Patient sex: M
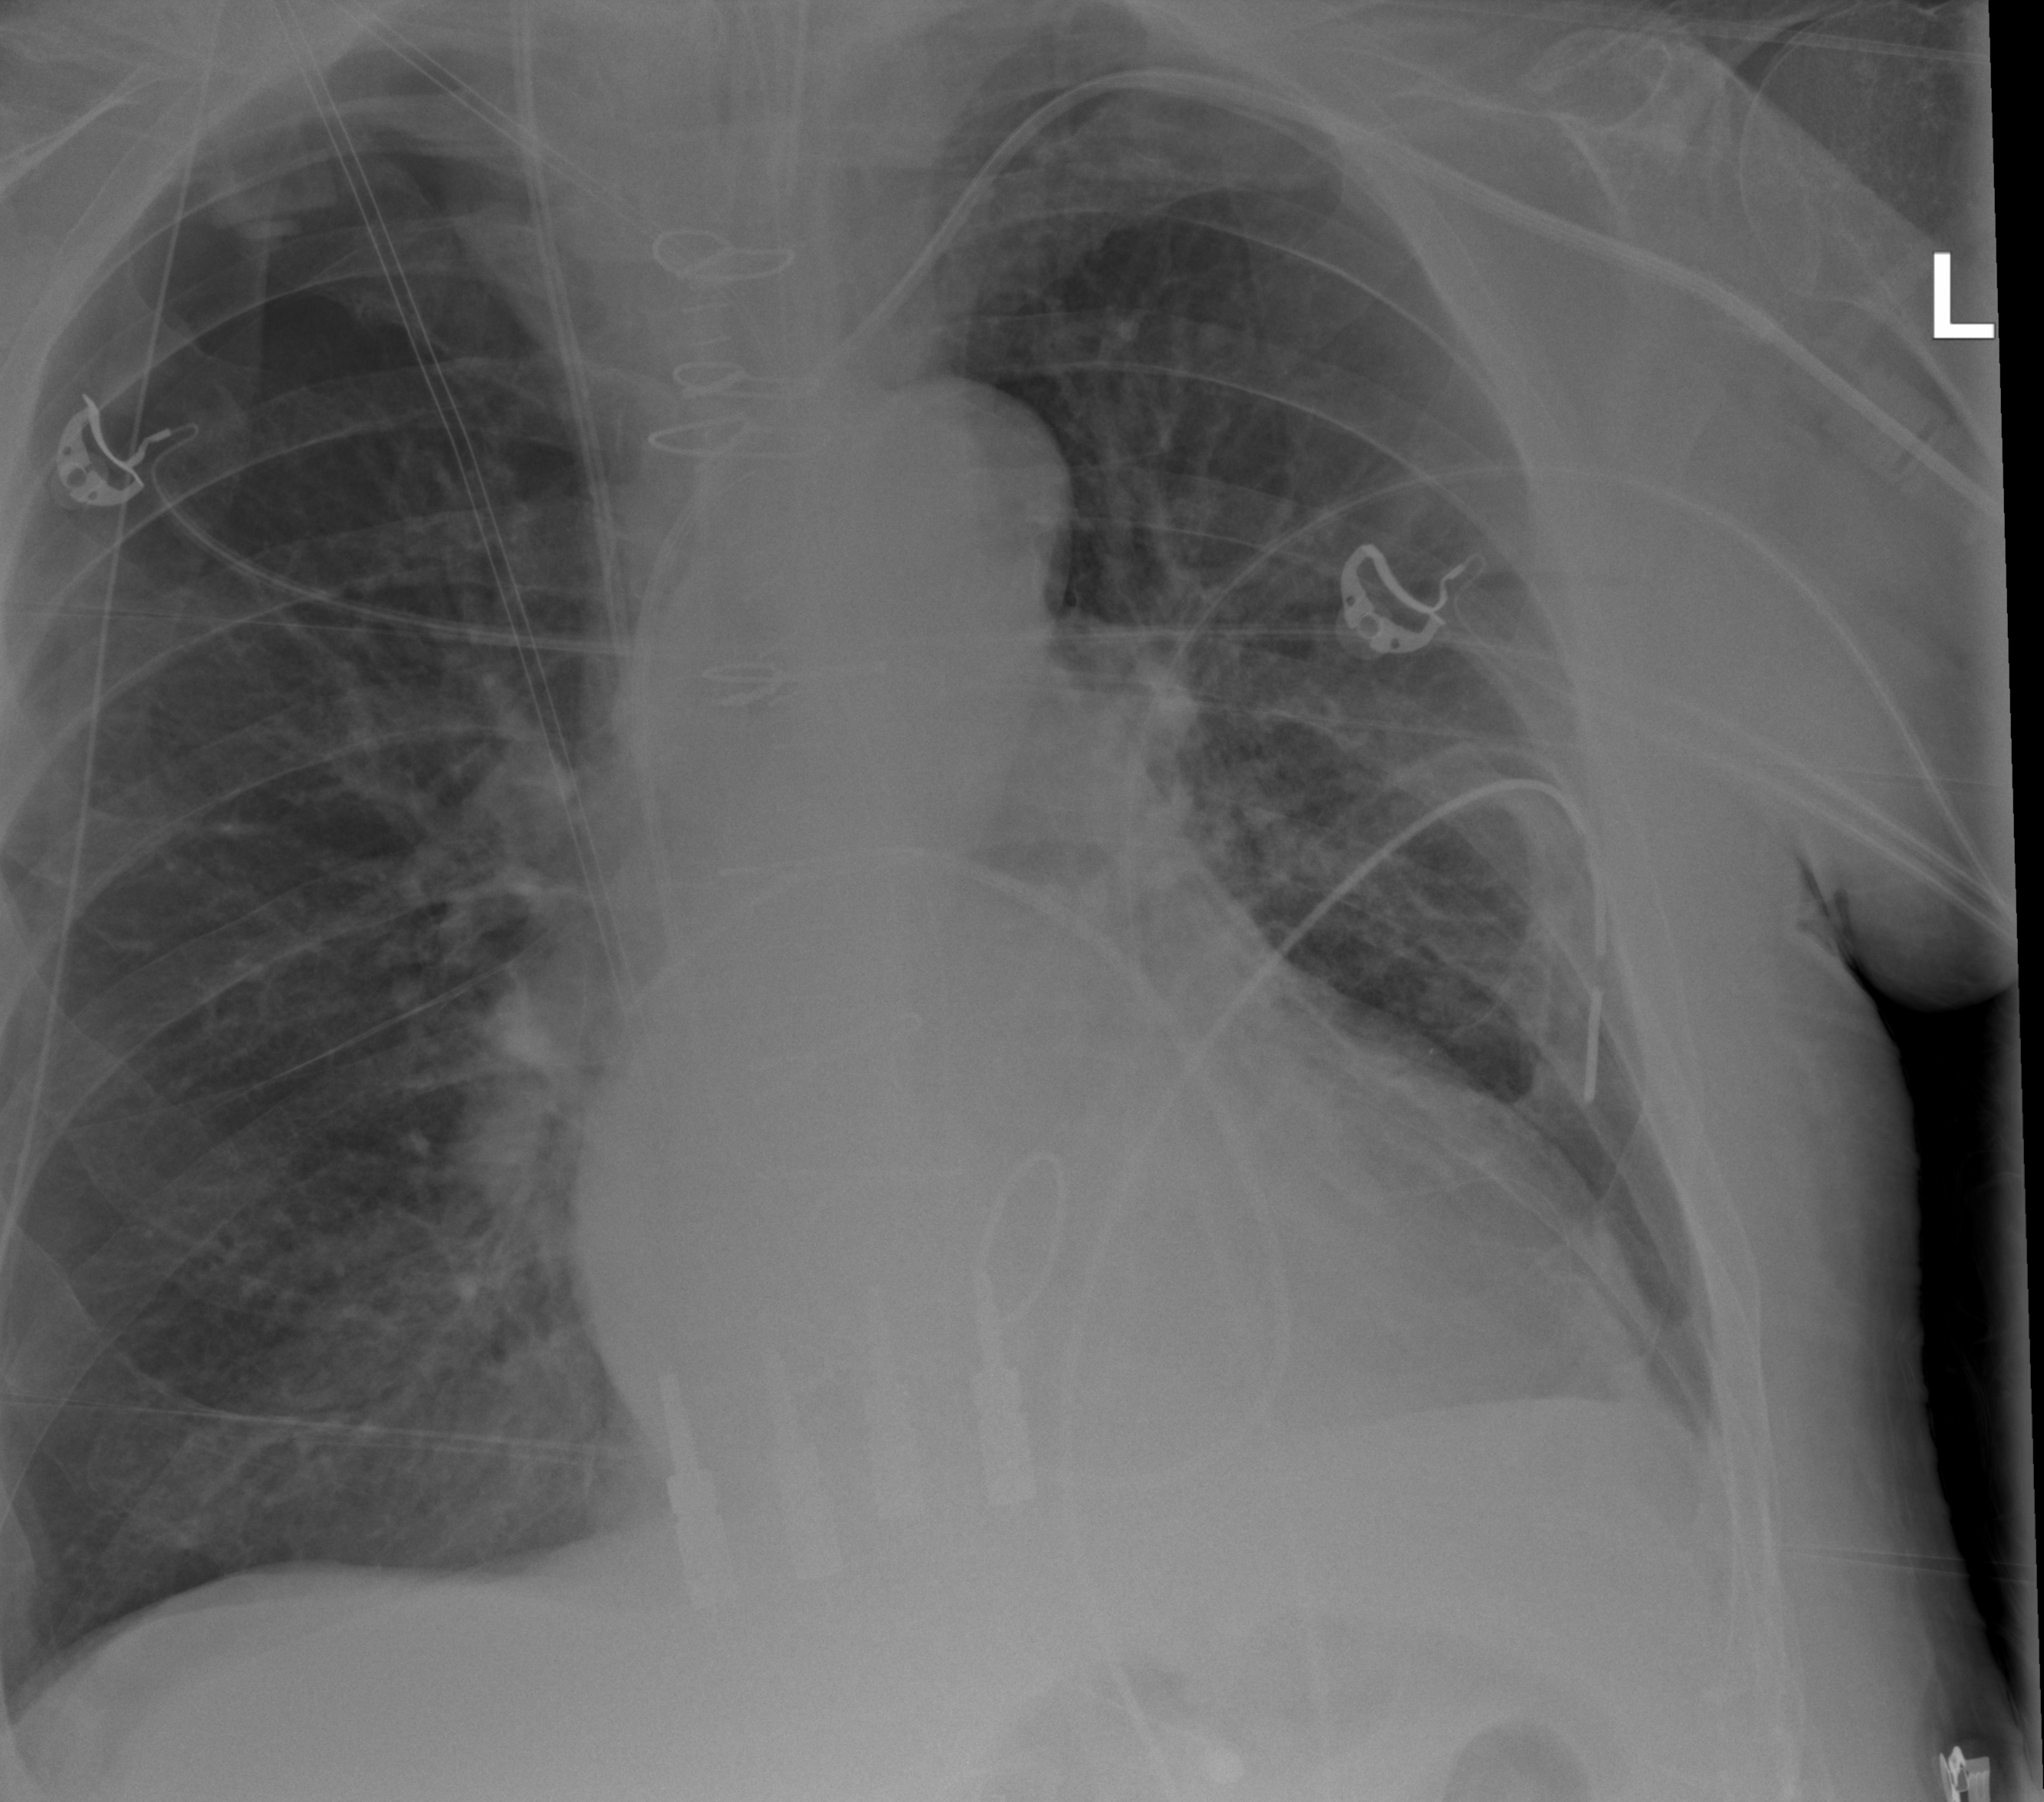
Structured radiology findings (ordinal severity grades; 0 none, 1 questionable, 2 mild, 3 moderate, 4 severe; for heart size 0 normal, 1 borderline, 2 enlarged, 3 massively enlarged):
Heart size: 2
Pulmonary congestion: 2
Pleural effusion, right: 0
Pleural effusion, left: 1
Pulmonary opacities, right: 1
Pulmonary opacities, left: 0
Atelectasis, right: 2
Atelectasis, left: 2